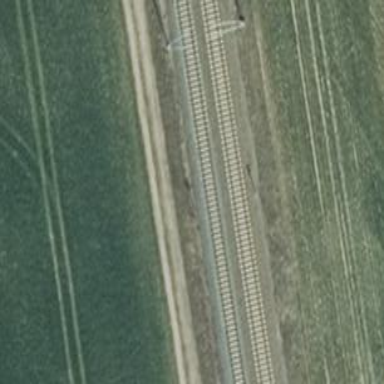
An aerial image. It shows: Railway signal.